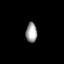
Tissue: lung
Cell type: Endothelial cells
Senescence score: 0.6399
Nuclear area (px): 222
Mean DAPI intensity: 157.725